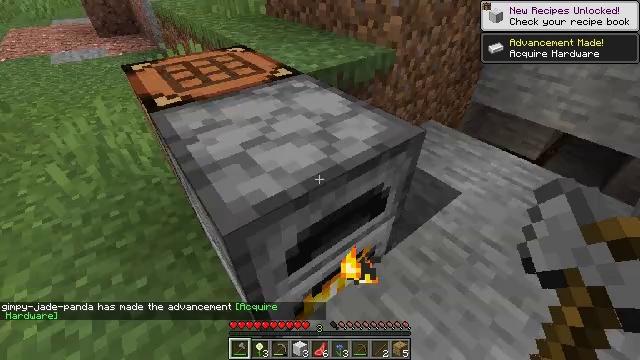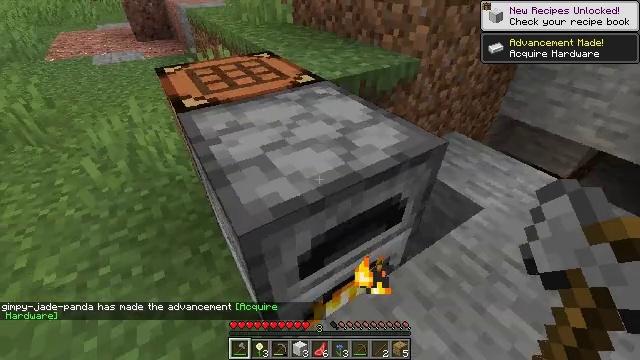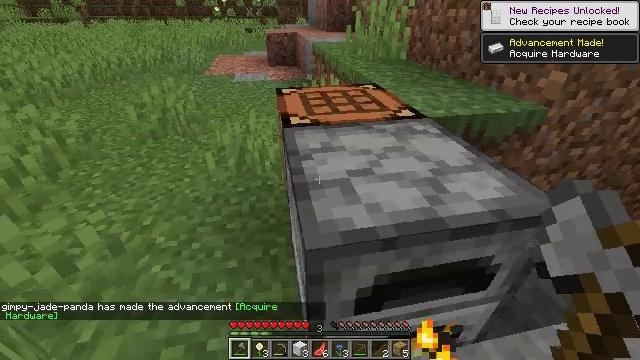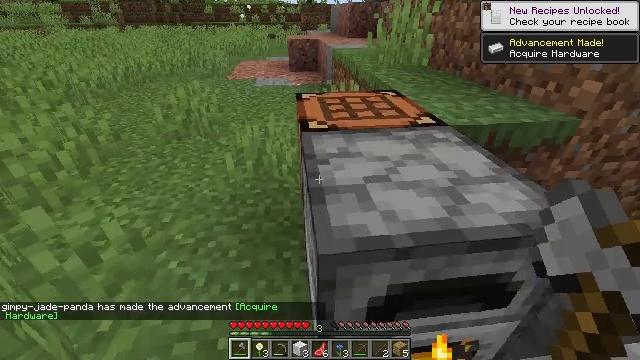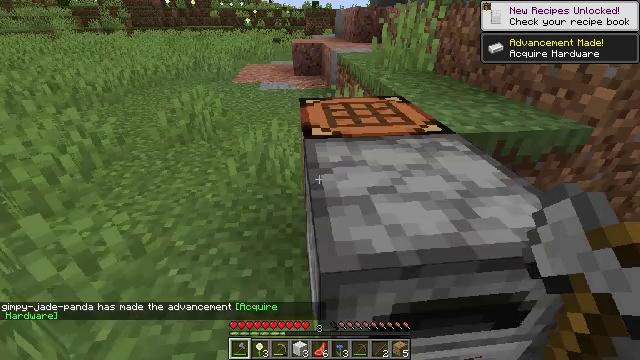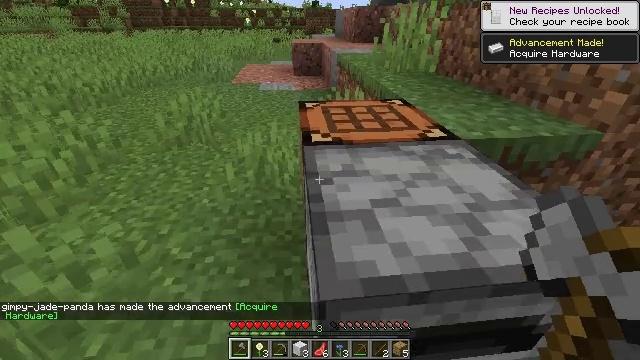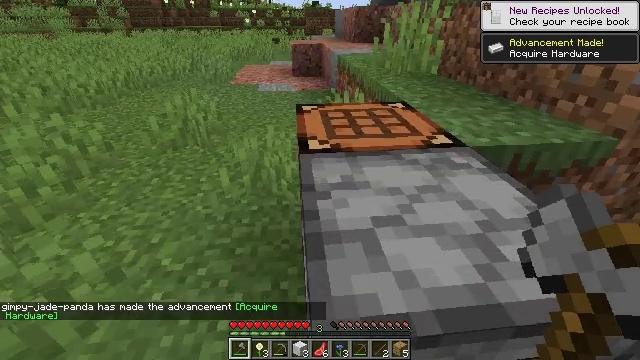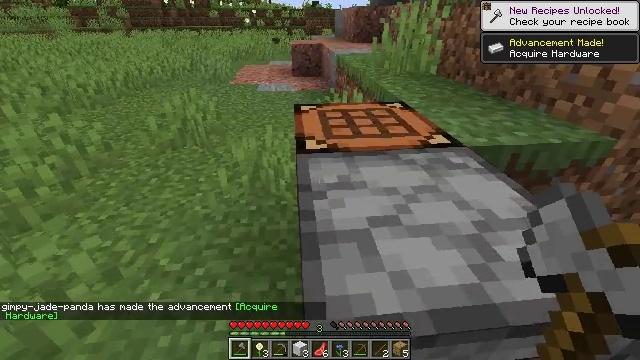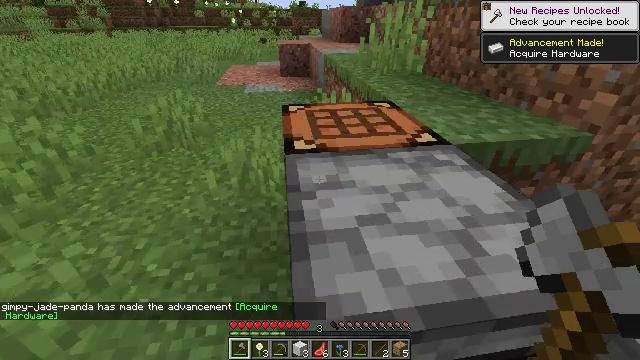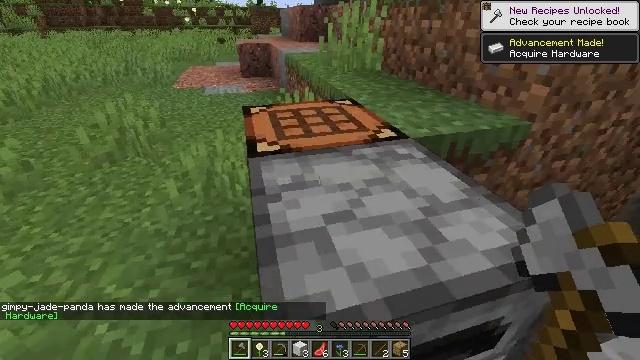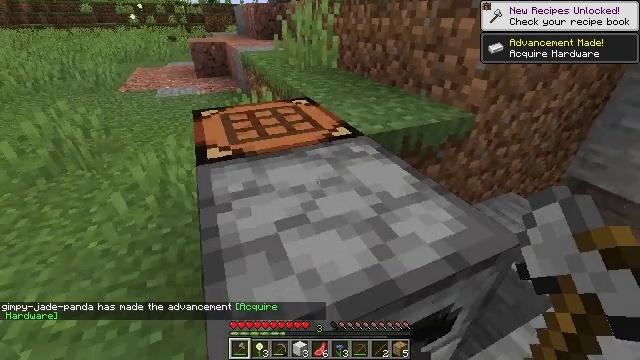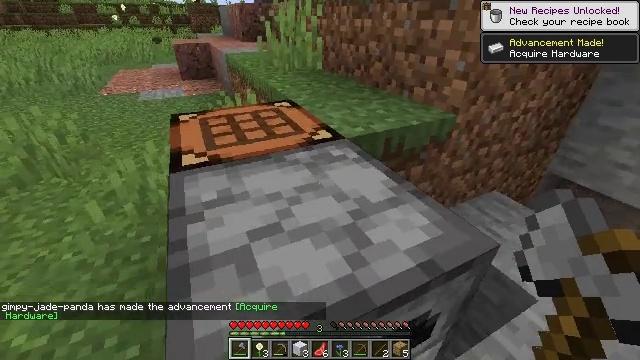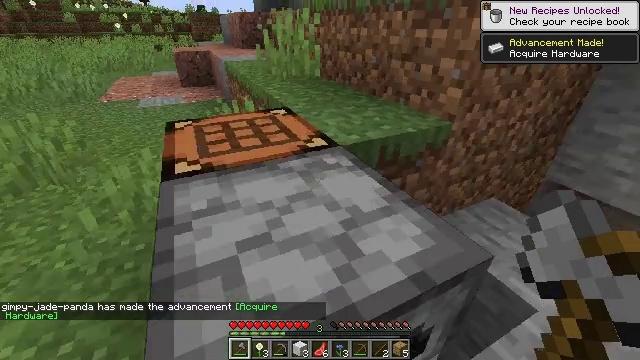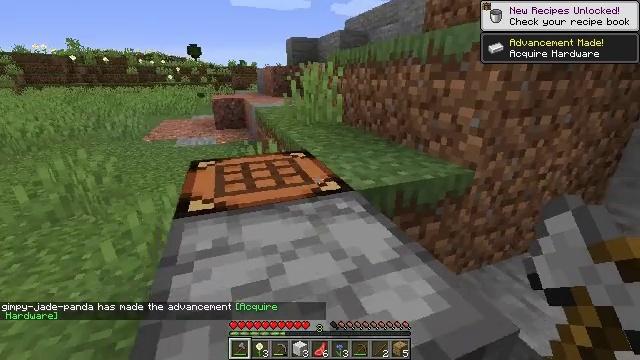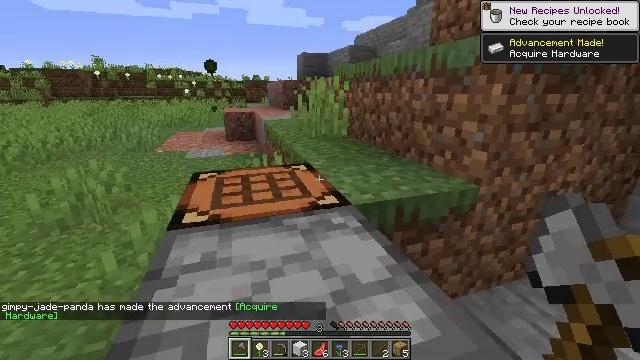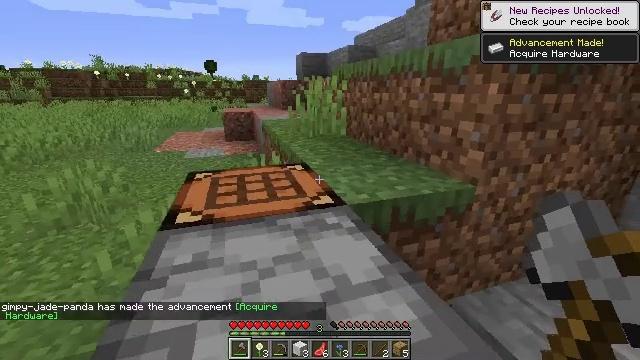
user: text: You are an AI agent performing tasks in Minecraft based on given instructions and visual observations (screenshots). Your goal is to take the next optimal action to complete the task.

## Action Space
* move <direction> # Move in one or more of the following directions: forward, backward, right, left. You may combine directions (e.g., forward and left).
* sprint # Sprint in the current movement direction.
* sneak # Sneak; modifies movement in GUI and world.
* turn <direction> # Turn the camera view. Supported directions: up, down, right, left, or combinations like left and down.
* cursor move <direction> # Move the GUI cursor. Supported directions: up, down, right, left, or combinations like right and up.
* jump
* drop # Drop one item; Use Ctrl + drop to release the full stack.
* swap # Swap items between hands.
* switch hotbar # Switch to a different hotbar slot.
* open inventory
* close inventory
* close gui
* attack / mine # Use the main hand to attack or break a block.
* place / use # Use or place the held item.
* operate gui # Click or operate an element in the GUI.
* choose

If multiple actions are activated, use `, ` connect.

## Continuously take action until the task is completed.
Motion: motion action
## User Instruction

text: Combine wooden planks to craft sticks.
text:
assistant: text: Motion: turn left and up, open inventory
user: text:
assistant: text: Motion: turn left and up, open inventory
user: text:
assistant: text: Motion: turn left and up
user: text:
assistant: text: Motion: move forward
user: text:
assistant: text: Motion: move forward
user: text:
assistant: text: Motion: move forward
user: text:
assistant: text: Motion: move forward
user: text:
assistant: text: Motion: move forward, turn right
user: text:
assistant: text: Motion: move forward, turn right
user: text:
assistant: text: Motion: move forward, turn right
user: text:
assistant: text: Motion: move forward, turn right
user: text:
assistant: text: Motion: move forward, turn up
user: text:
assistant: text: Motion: move forward, turn left and up
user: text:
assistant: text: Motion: turn left and up
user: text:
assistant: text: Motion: no_op
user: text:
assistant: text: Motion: no_op
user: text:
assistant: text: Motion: no_op
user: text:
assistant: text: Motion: no_op
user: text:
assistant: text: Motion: no_op
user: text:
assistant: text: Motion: use / place
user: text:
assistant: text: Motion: turn left, use / place
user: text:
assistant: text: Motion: turn left, use / place
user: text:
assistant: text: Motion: turn left, use / place
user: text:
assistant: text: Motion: no_op
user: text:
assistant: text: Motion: no_op
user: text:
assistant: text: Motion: no_op
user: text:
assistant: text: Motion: no_op
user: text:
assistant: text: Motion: cursor move left
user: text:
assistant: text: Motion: cursor move left
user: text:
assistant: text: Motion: cursor move left and down